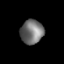
Tissue: prostate
Cell type: Myeloid cells
Senescence score: 0.3463
Nuclear area (px): 546
Mean DAPI intensity: 113.777